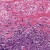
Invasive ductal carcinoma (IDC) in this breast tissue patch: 1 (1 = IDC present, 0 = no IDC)